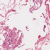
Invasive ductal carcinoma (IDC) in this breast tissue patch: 0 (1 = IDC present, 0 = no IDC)